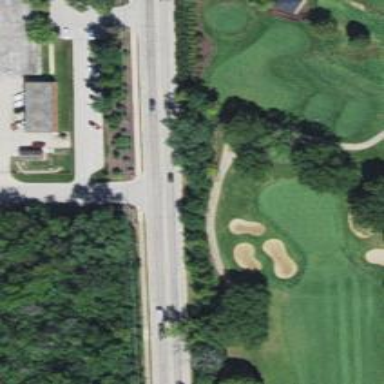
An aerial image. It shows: Path used for both walking and golf.